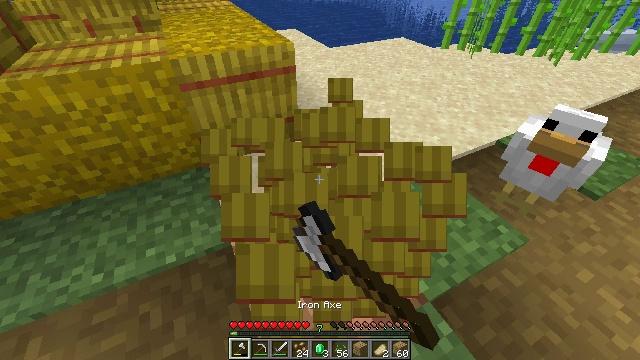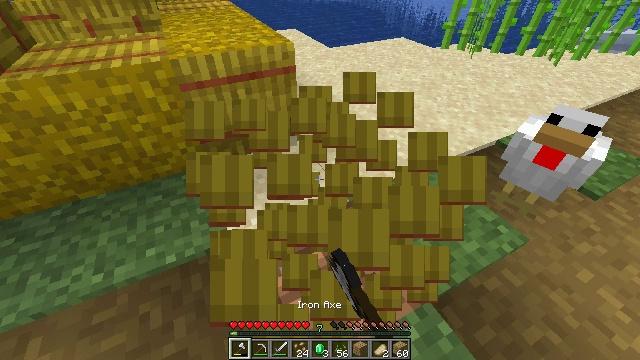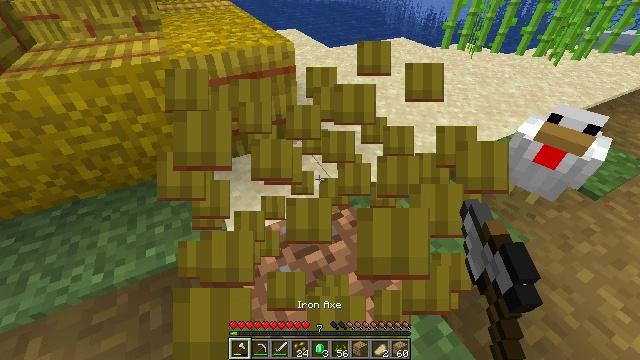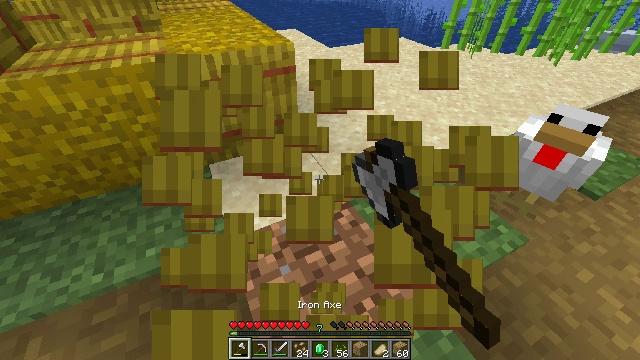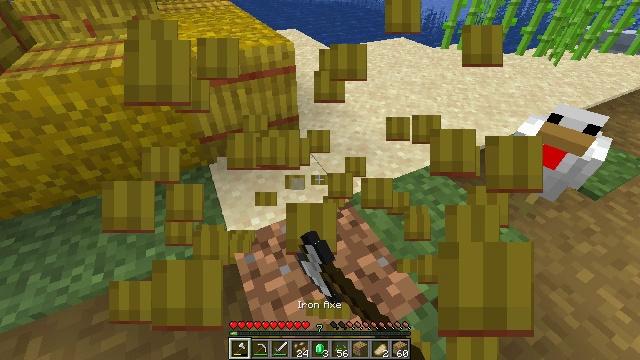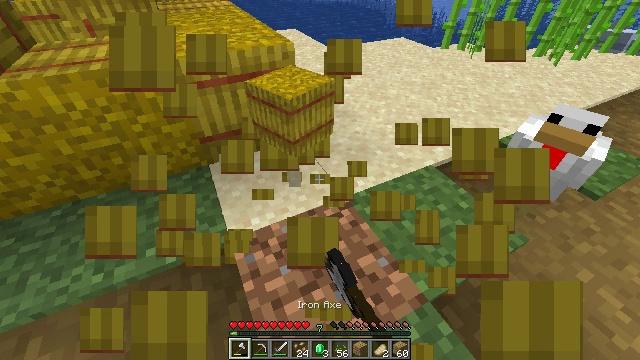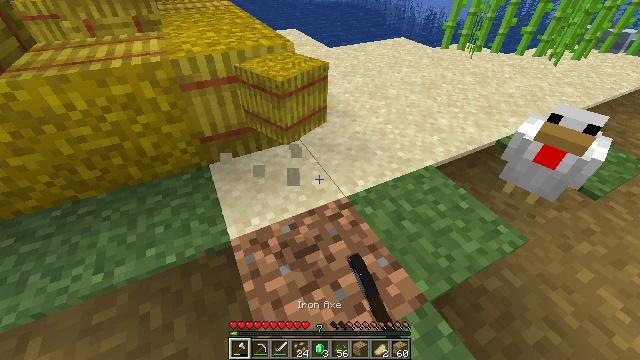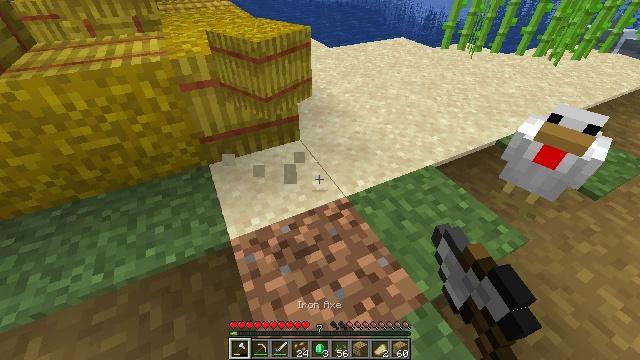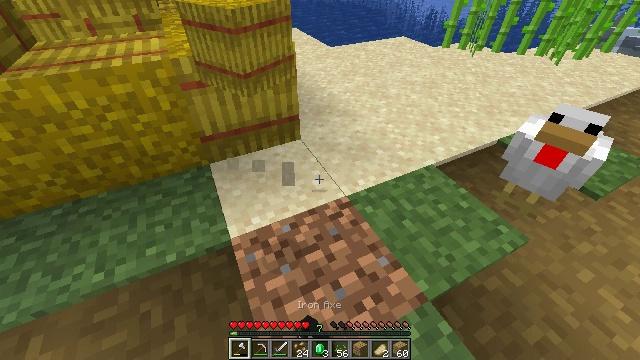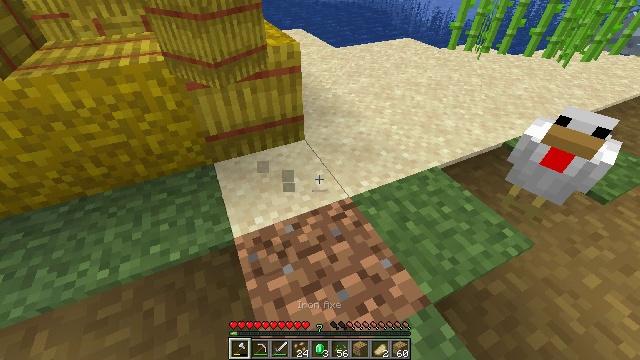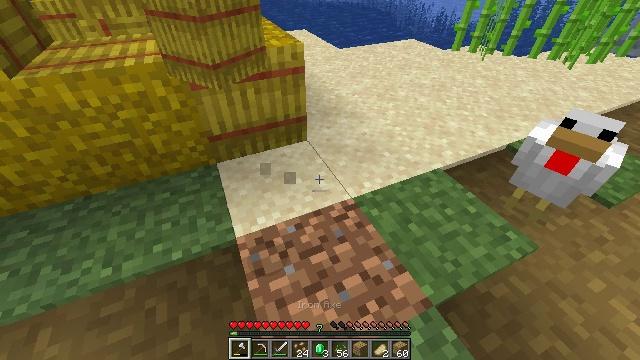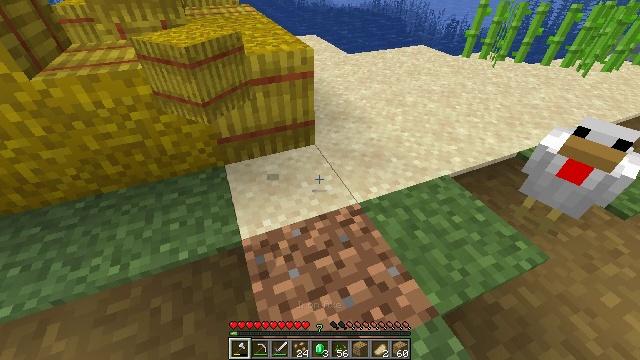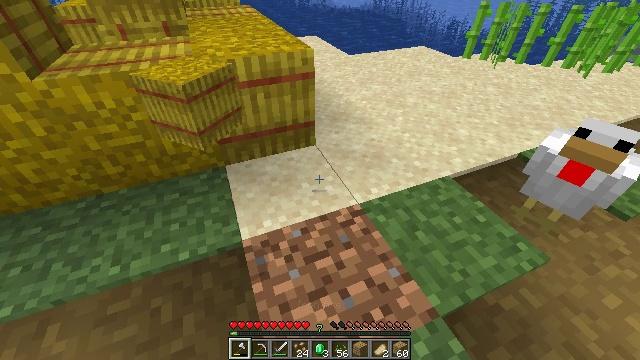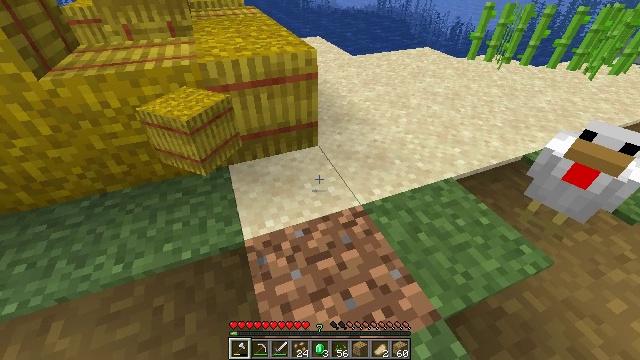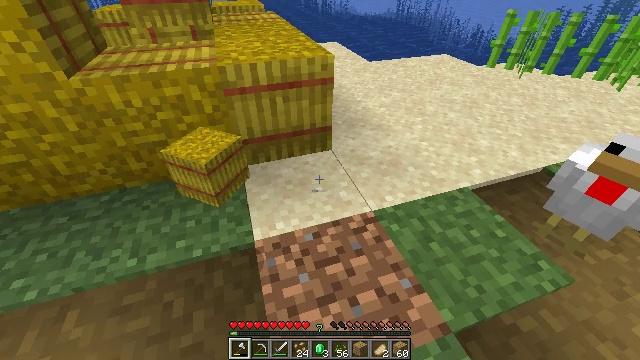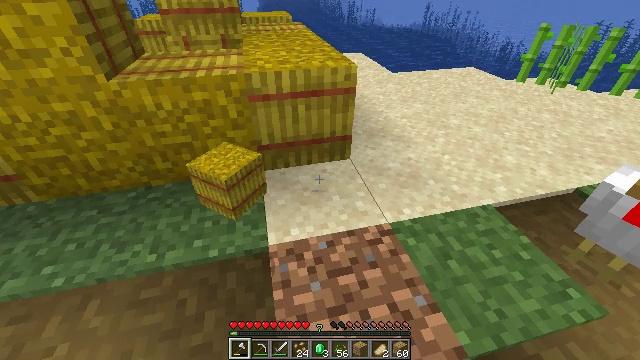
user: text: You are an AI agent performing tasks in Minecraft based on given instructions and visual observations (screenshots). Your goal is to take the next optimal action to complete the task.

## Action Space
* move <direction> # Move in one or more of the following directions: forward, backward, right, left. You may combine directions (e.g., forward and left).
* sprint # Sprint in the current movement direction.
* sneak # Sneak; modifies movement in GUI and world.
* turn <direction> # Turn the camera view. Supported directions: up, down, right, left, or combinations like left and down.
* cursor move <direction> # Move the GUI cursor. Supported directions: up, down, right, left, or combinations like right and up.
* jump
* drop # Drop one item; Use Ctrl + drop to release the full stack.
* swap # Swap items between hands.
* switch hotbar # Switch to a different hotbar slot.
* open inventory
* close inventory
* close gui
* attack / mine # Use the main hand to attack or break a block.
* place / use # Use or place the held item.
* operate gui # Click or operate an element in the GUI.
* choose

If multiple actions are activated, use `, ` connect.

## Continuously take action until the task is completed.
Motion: motion action
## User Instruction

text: Attack the hay block to get hay.
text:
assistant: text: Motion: attack / mine
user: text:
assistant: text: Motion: attack / mine
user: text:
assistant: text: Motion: attack / mine
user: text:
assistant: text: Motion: attack / mine
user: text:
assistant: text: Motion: attack / mine
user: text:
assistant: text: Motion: attack / mine
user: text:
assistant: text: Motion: no_op
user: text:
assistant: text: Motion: no_op
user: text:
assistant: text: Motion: turn left
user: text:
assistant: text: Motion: no_op
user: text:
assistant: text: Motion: turn left
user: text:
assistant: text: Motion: no_op
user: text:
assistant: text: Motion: no_op
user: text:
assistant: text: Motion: turn left
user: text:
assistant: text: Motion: turn left and up
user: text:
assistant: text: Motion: turn left and up
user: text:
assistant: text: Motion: turn left
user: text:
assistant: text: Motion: no_op
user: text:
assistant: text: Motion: no_op
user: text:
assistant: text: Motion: no_op
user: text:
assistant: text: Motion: no_op
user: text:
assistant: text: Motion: no_op
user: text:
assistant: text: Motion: no_op
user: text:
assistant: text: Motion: no_op
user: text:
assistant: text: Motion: no_op
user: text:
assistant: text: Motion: no_op
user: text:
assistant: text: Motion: no_op
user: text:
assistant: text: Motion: no_op
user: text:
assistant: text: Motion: no_op
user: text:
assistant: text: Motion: no_op